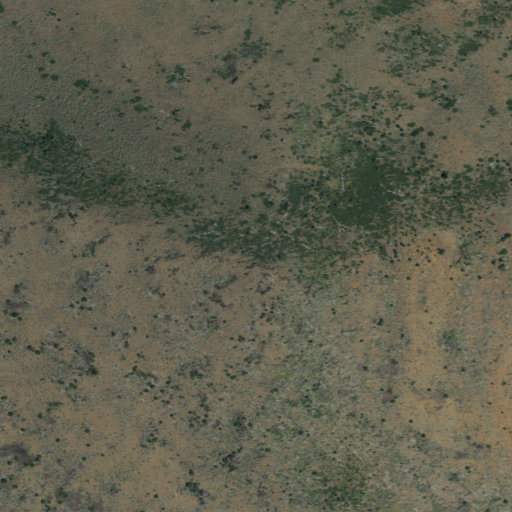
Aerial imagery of mountain in California named Anderson Mountain containing shrub, evergreen forest, and mixed forest